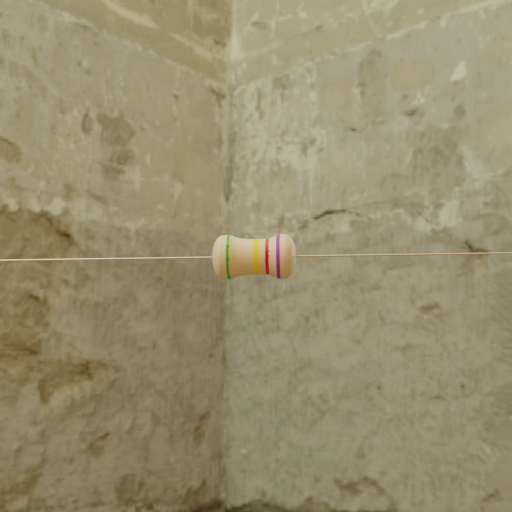
Resistor colour bands (in order): green, yellow, red, violet